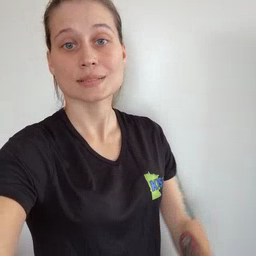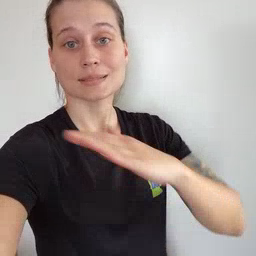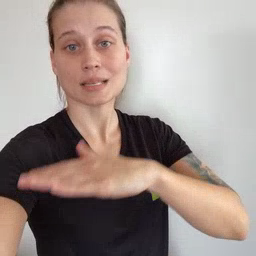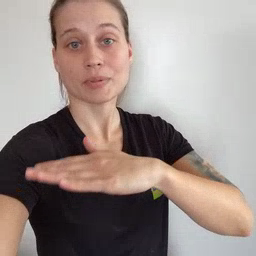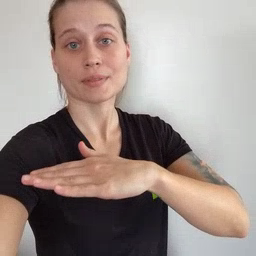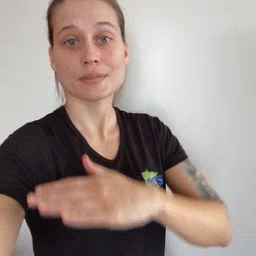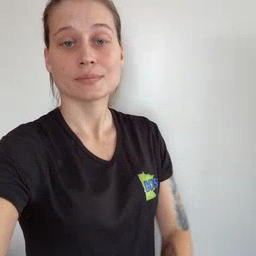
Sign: table